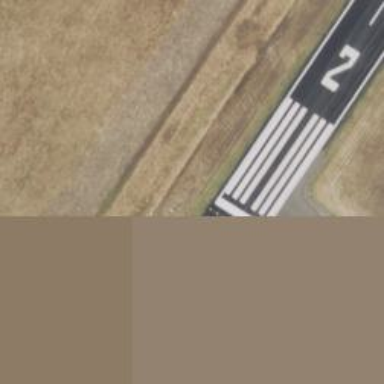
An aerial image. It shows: Image of taxiway at airport.